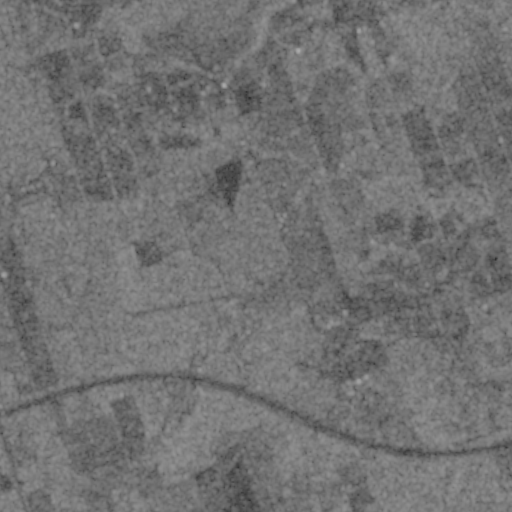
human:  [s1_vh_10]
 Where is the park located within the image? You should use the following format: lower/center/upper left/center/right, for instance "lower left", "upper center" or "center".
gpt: The park is located in the upper center of the image.
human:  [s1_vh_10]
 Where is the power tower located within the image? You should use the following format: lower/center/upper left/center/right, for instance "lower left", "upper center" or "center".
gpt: The power tower is located in the lower right of the image.
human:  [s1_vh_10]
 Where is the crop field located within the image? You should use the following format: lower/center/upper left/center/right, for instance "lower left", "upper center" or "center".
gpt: There is no crop field in the image.

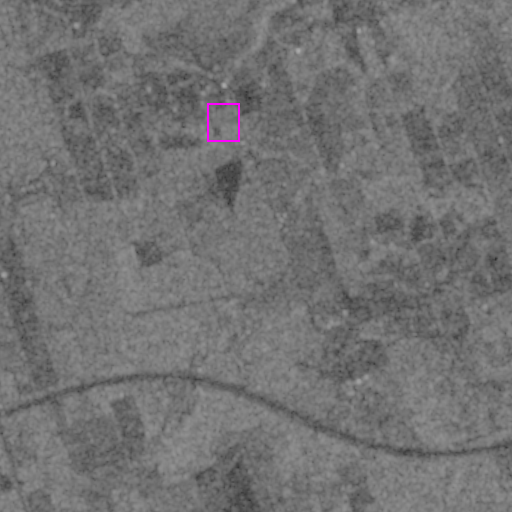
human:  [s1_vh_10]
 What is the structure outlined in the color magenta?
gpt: The structure outlined in magenta is a park.
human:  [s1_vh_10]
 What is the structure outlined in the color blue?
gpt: There is no blue outline.